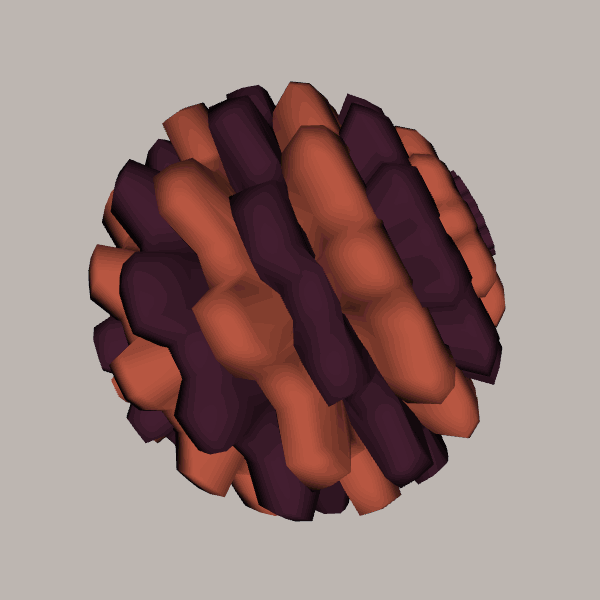
Background: light